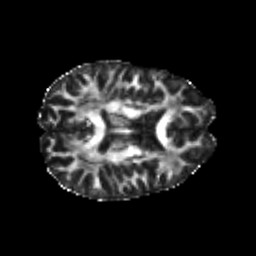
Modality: FA
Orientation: axial
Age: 20
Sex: female
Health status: healthy
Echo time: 0.074 s